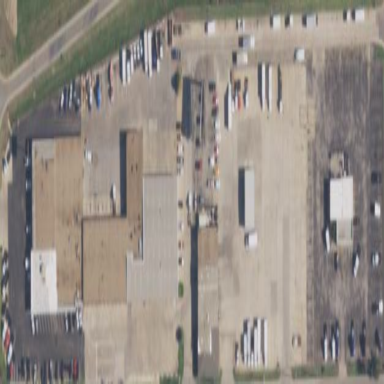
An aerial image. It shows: Industrial area with car repair shop.